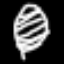
Label: leaf